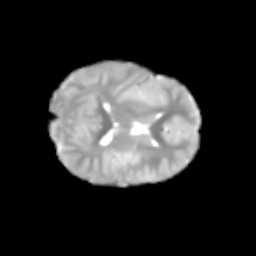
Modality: T2w
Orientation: axial
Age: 6
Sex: male
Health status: healthy